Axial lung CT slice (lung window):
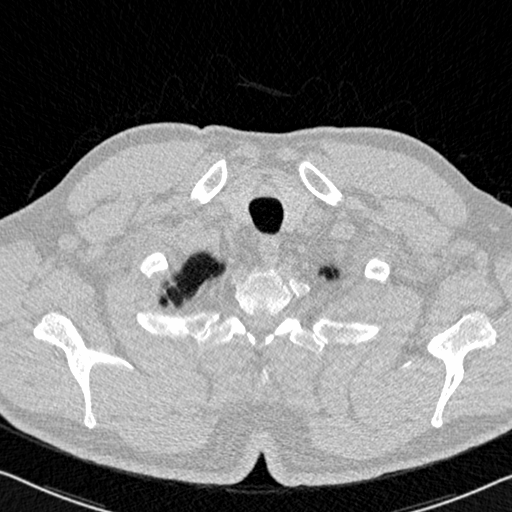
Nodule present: no